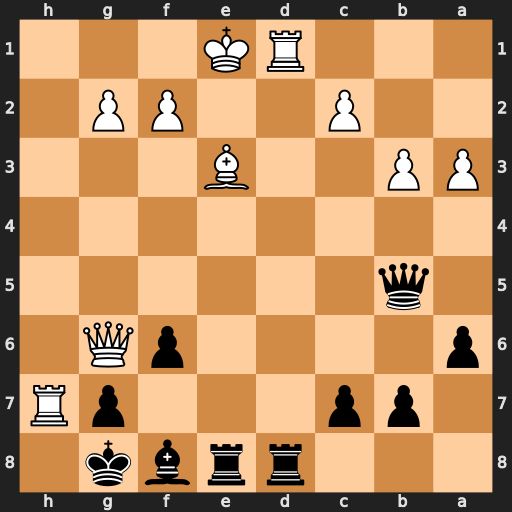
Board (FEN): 3rrbk1/1pp3pR/p4pQ1/1q6/8/PP2B3/2P2PP1/3RK3
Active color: b
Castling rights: -
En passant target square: -
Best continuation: Rxd1+ Kxd1 Qf1+ Kd2 Rd8+